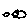
Label: fish